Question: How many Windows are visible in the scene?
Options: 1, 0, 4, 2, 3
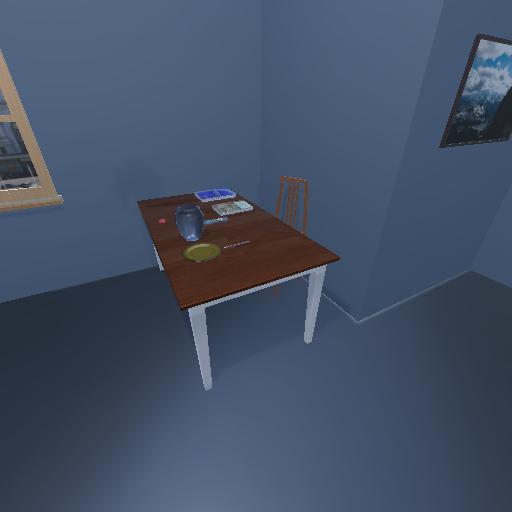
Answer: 1